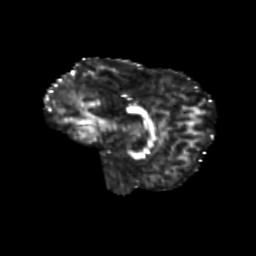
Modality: FA
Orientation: sagittal
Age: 9
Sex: female
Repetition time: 9.512 s
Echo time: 0.089 s